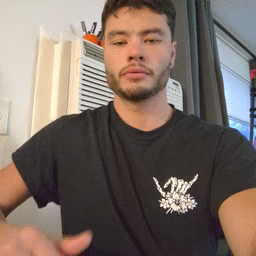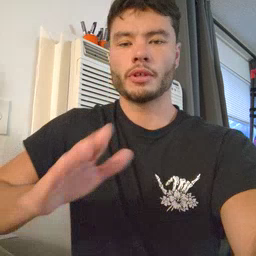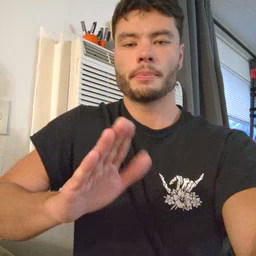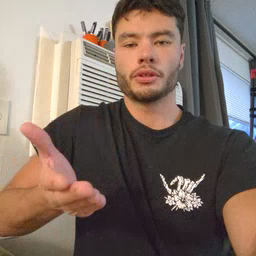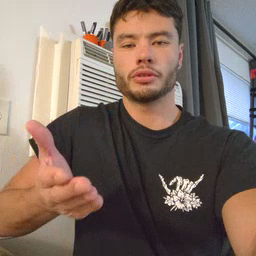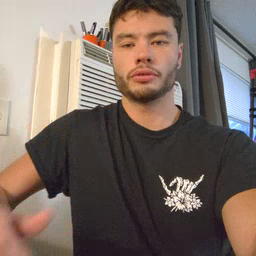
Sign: book